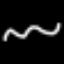
Label: squiggle